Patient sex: M
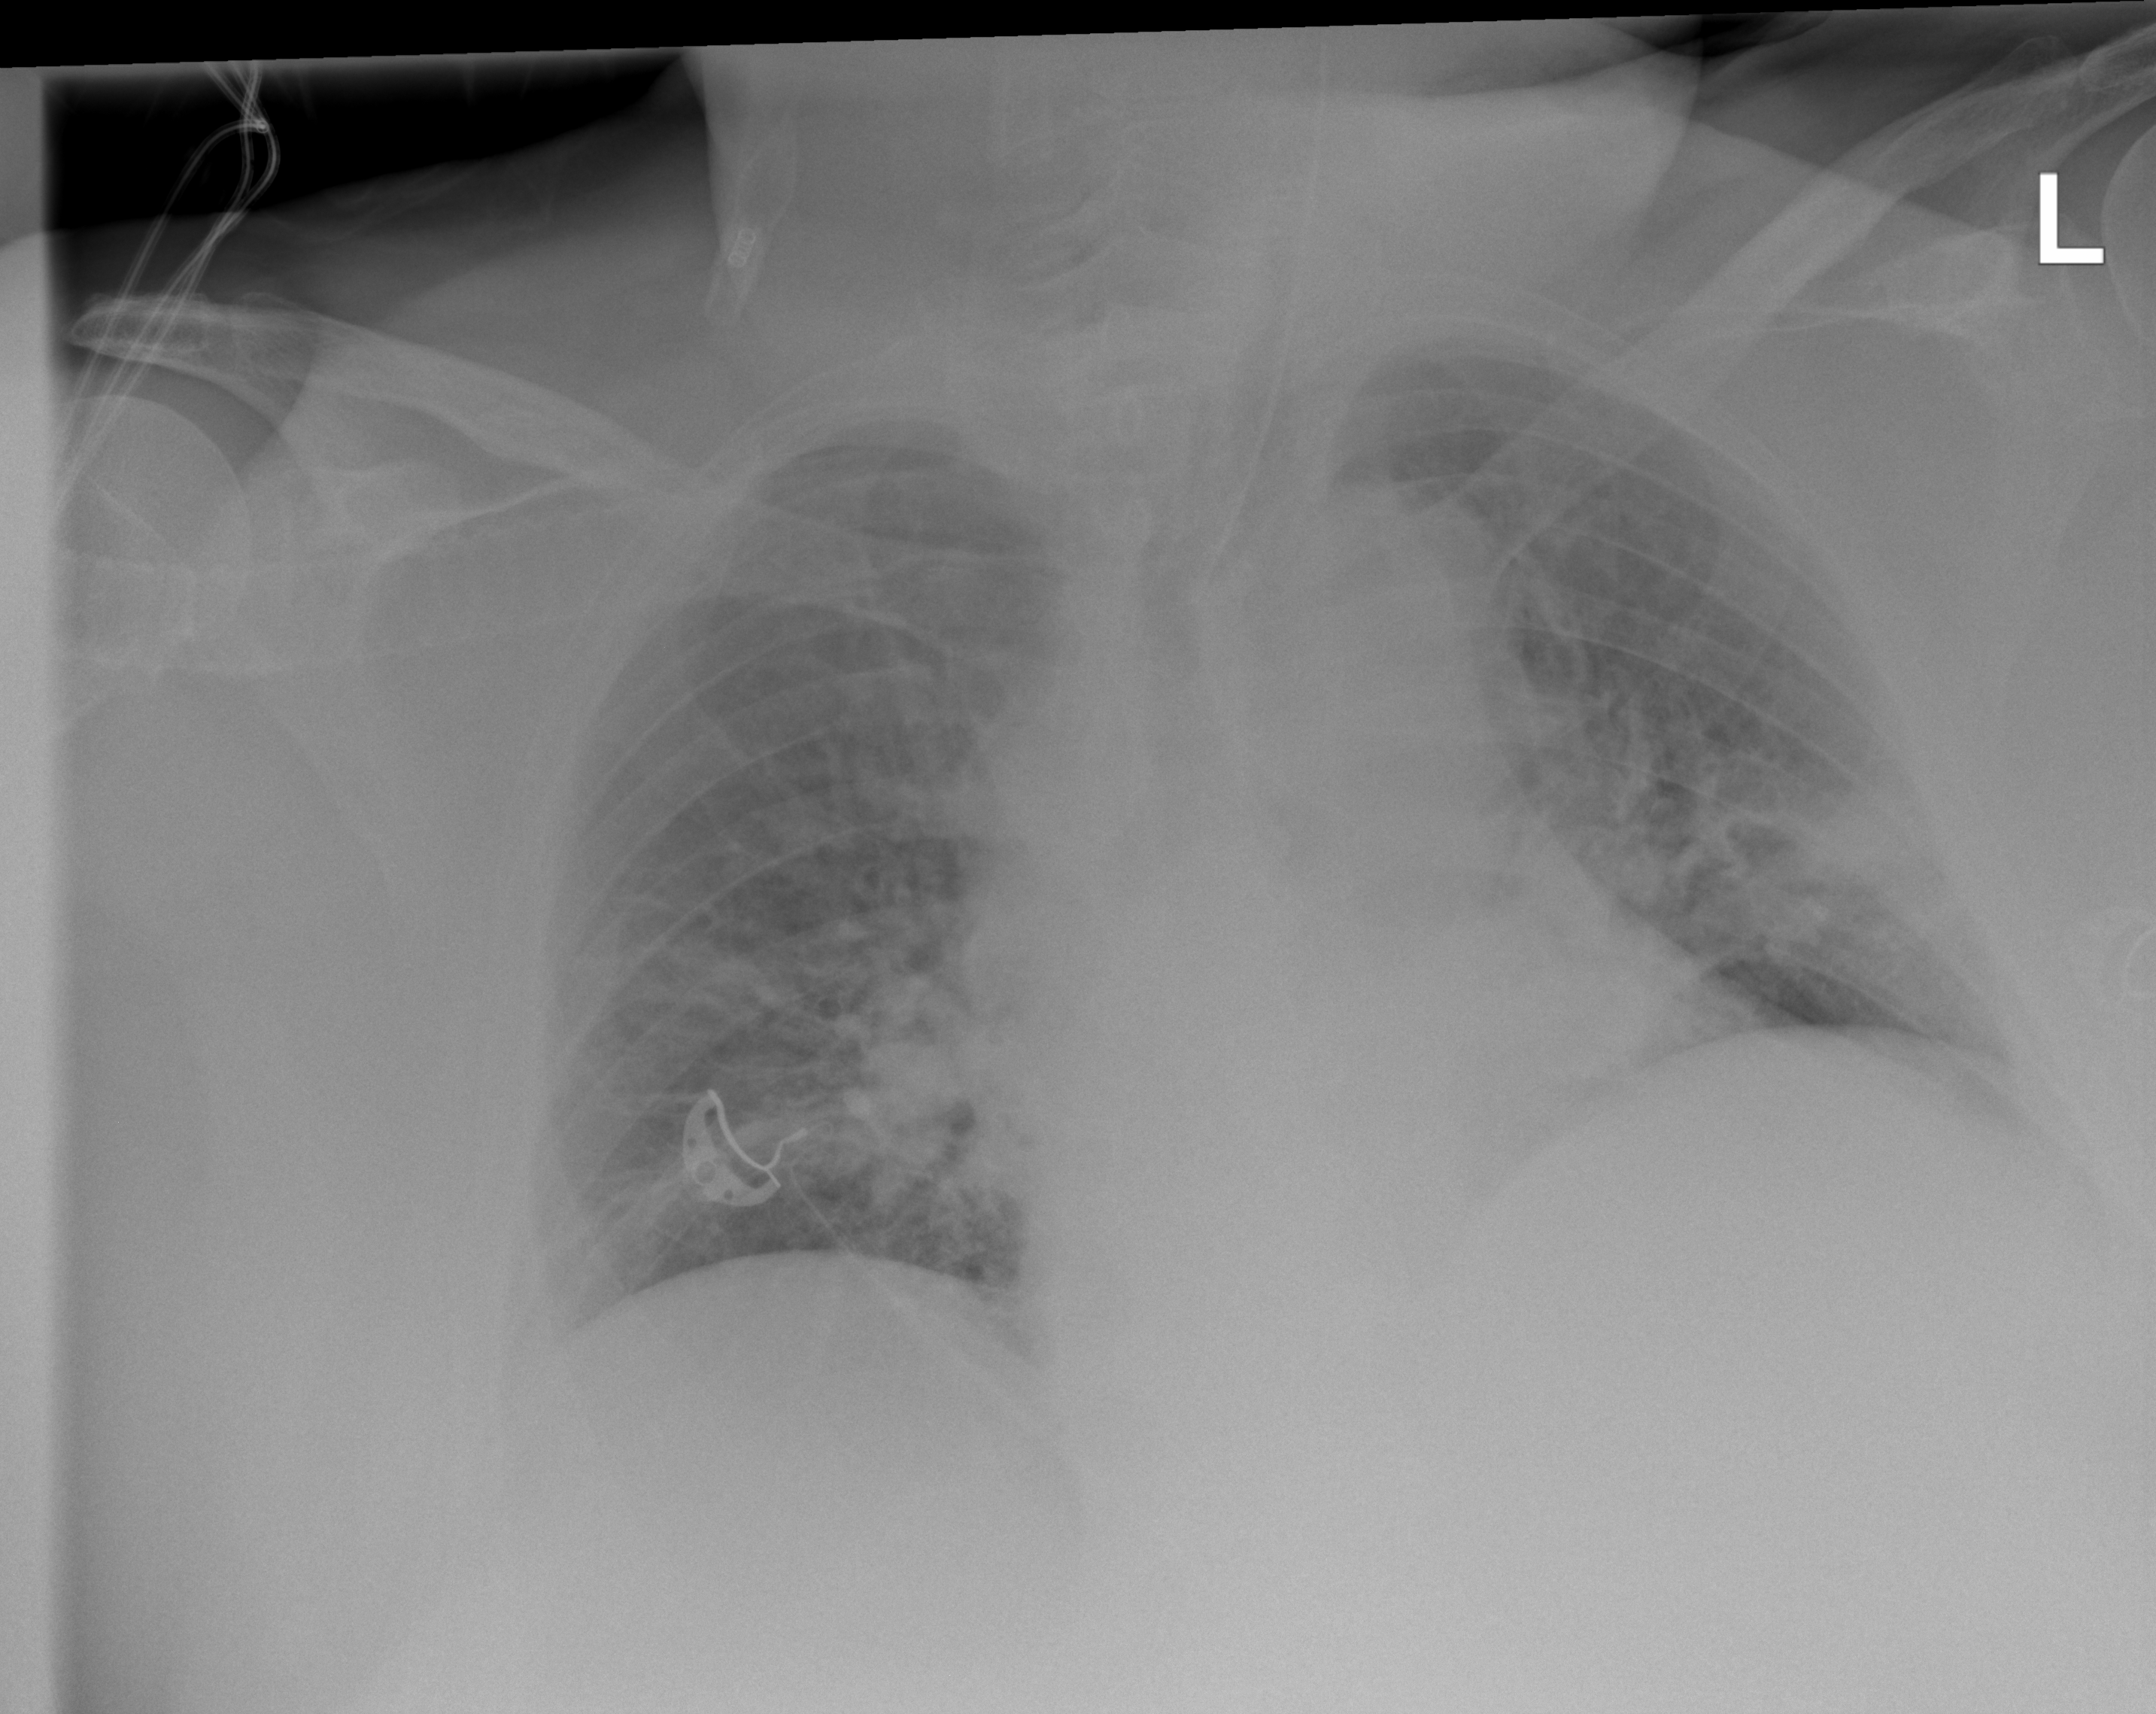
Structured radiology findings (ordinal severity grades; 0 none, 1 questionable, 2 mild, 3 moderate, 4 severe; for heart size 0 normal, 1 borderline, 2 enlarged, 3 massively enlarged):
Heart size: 2
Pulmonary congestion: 3
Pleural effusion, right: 2
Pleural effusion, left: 2
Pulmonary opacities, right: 3
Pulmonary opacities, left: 3
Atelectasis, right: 0
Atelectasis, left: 0